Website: home-depot
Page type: customer-info-address
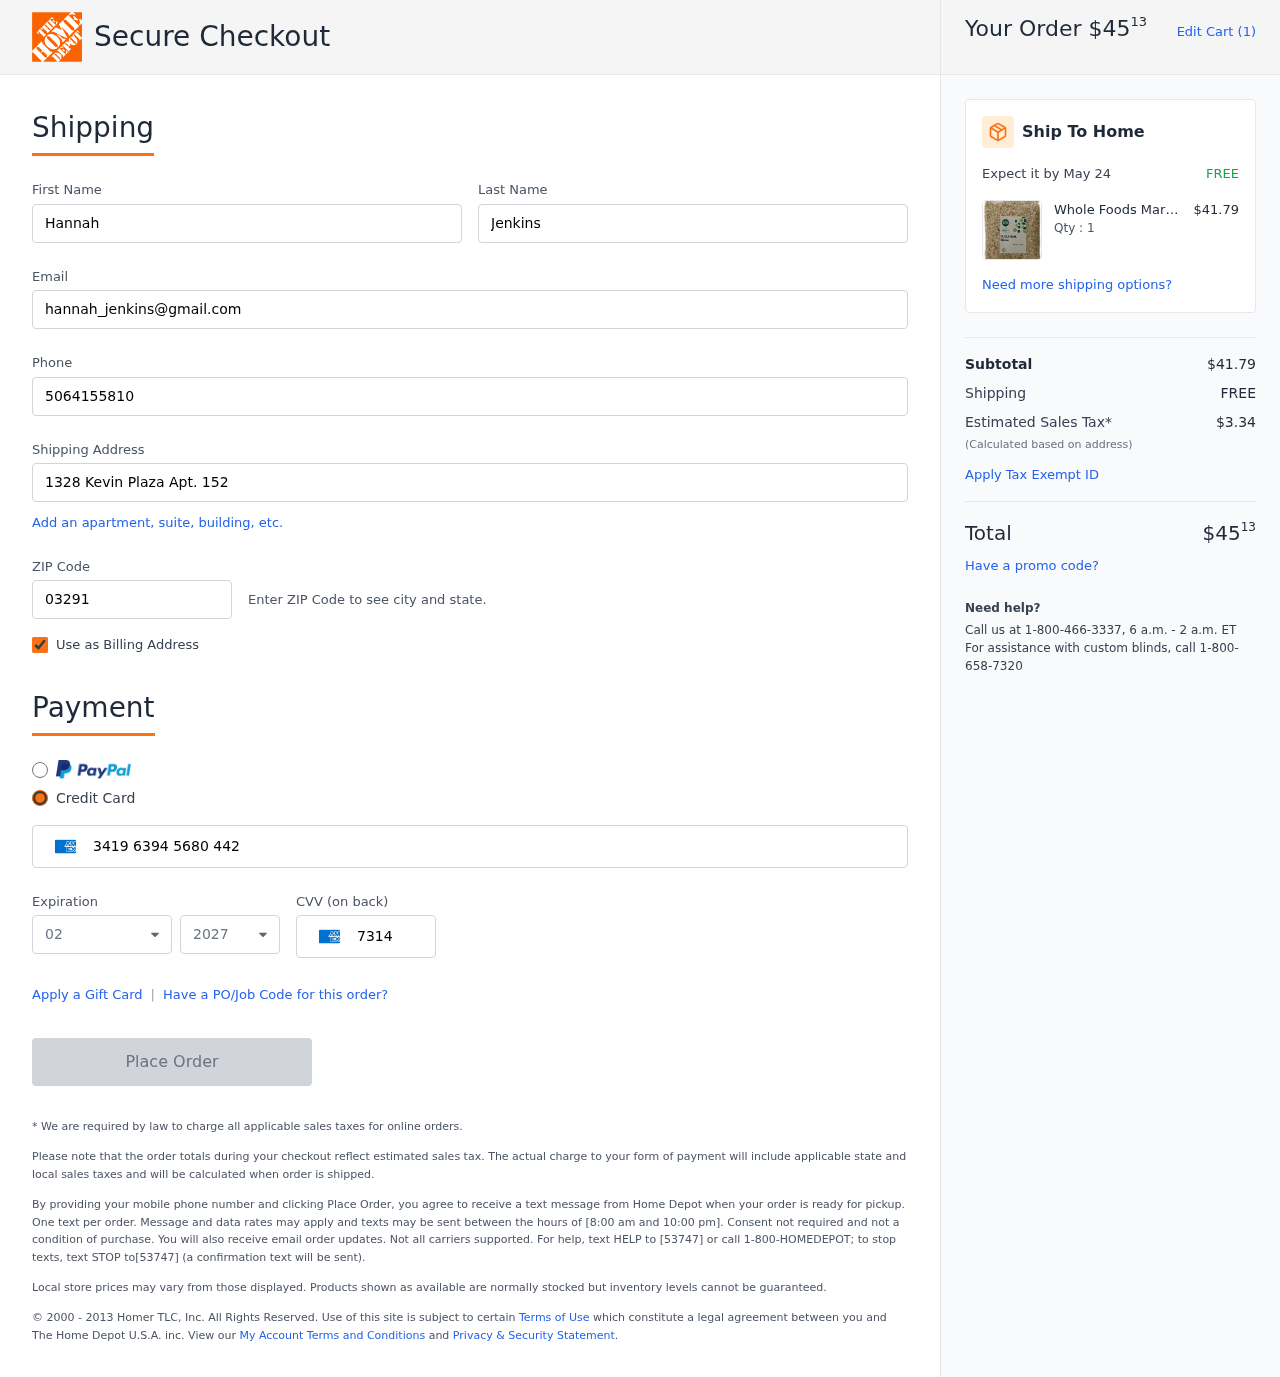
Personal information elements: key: PII_CARD_CVV
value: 7314
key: PII_CARD_EXPIRY_MONTH
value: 02
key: PII_CARD_EXPIRY_YEAR
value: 27
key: PII_CARD_NUMBER
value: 3419 6394 5680 442
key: PII_EMAIL
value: hannah_jenkins@gmail.com
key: PII_FIRSTNAME
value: Hannah
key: PII_LASTNAME
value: Jenkins
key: PII_PHONE
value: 5064155810
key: PII_POSTCODE
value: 03291
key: PII_STREET
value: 1328 Kevin Plaza Apt. 152
Product elements: key: PRODUCT1_BRAND
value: Whole Foods Market
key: PRODUCT1_NAME
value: Whole Foods Market Organic Buckwheat Flakes, 500 g
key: PRODUCT1_PRICE
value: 41.79
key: PRODUCT1_QUANTITY
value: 1
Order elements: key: ORDER_TOTAL
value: $4513
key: ORDER_NUM_ITEMS
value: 1
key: ORDER_DELIVERY_DATE
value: May 24
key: ORDER_SUBTOTAL
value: $41.79
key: ORDER_SHIPPING_COST
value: FREE
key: ORDER_TAX
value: $3.34